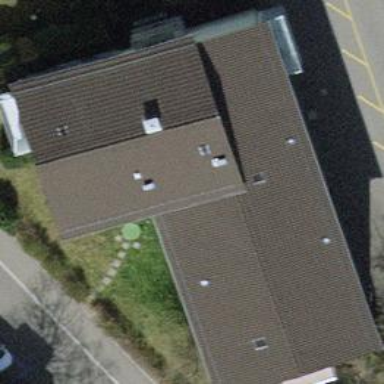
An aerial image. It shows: Building with apartments featuring tiled roof.